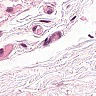
Metastatic tissue present: no